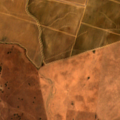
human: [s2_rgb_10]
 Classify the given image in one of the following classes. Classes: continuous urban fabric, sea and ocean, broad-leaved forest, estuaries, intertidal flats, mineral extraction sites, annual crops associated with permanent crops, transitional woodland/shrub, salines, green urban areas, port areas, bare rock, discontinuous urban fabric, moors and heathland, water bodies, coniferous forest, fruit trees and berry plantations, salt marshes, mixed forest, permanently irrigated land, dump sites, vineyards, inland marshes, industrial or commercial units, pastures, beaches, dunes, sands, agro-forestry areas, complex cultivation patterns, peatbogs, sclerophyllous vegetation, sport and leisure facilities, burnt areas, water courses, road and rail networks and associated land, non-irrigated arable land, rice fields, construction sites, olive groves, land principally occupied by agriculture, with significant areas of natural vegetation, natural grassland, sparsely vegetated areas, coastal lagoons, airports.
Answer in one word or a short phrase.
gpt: non-irrigated arable land, fruit trees and berry plantations, agro-forestry areas